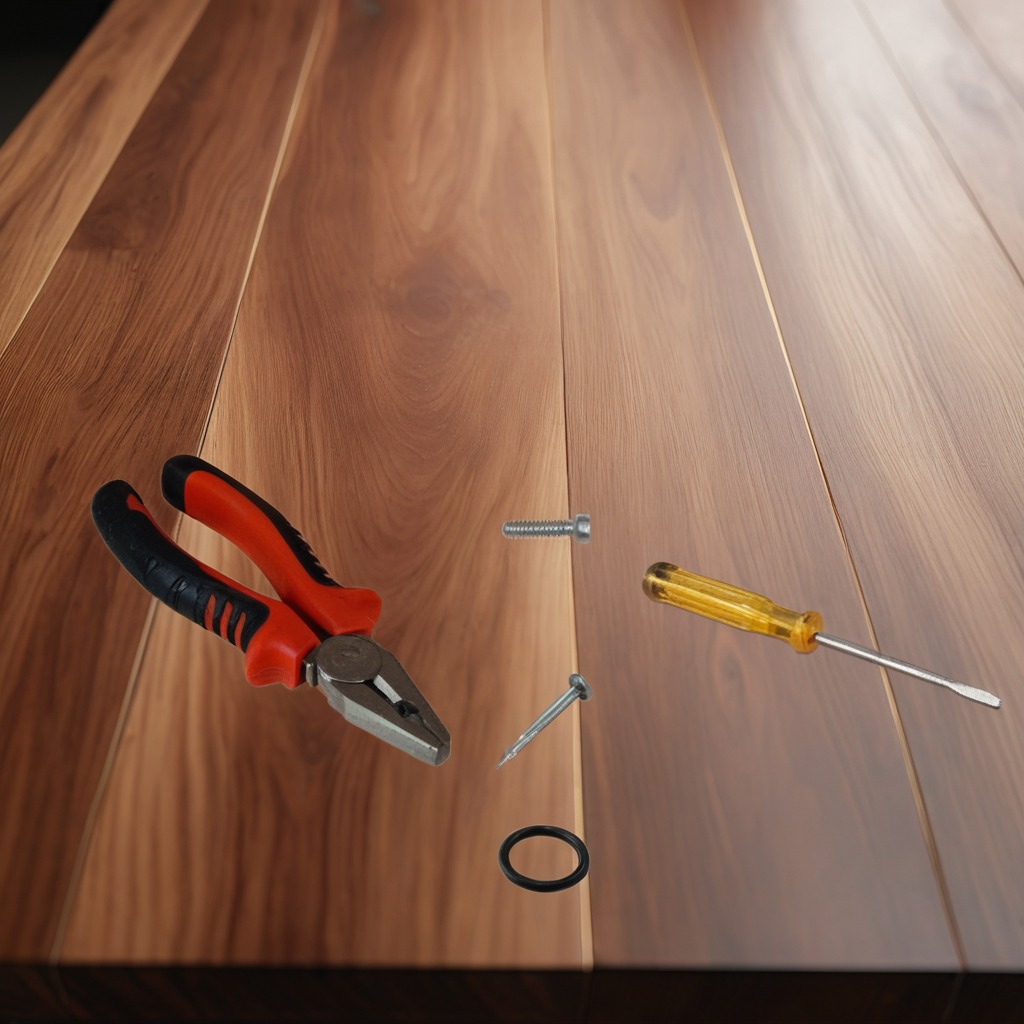
A rubber Oring, a metal machine screw, an iron nail, pliers, and a screwdriver are lying on the wooden table.